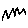
Label: zigzag